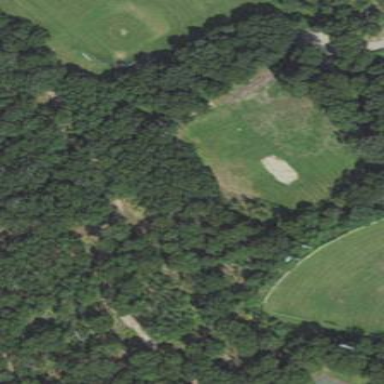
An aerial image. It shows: Baseball pitch for leisure land.